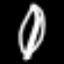
Label: leaf